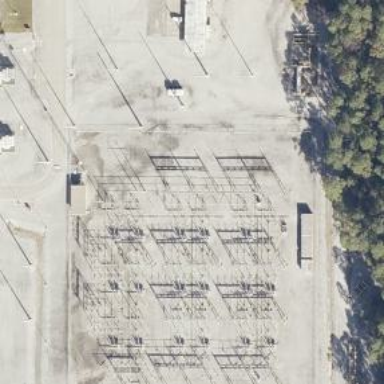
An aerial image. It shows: Switch for power supply.